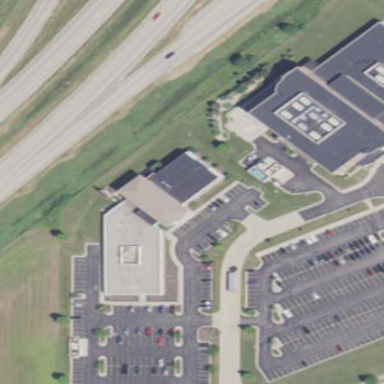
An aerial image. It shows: Building.